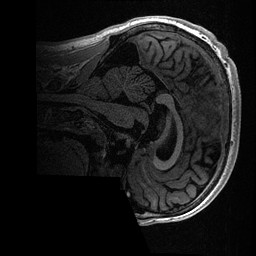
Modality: T1w
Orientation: sagittal
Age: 20
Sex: male
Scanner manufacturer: ge
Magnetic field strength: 3 T
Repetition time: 0.006952 s
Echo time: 0.00292 s